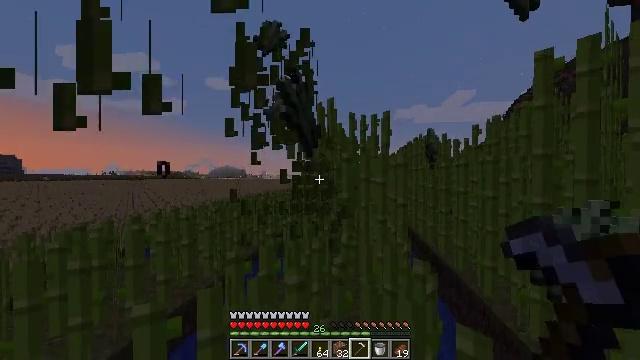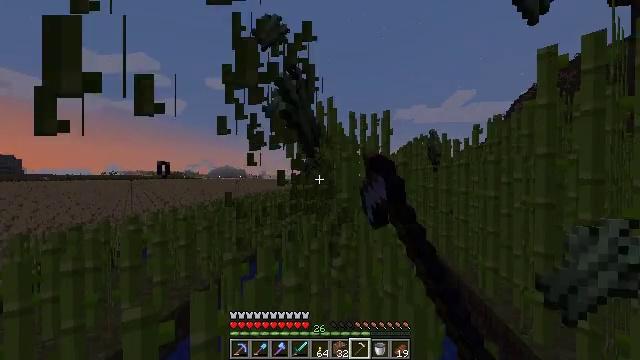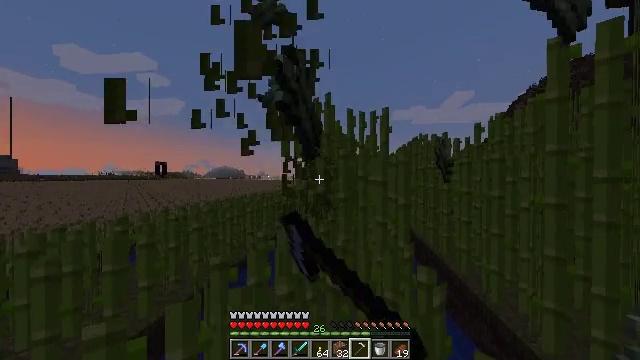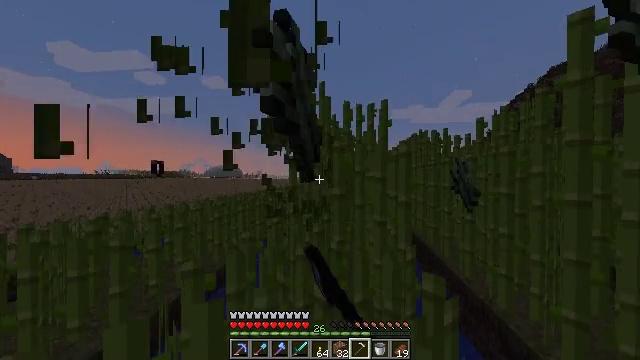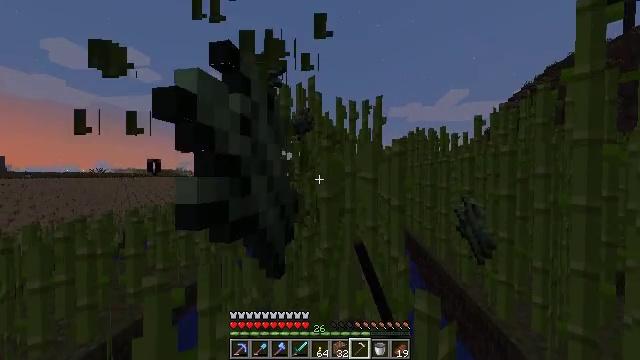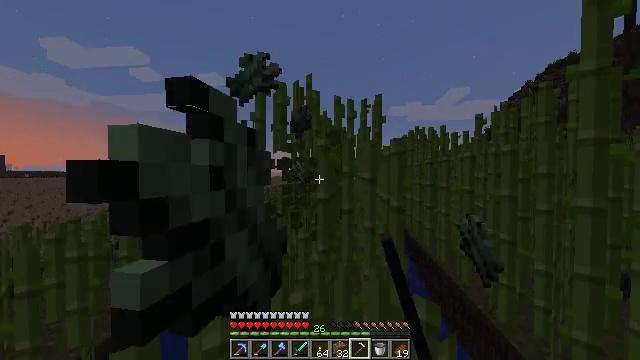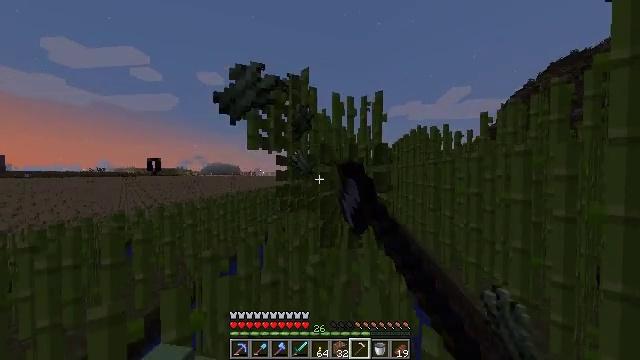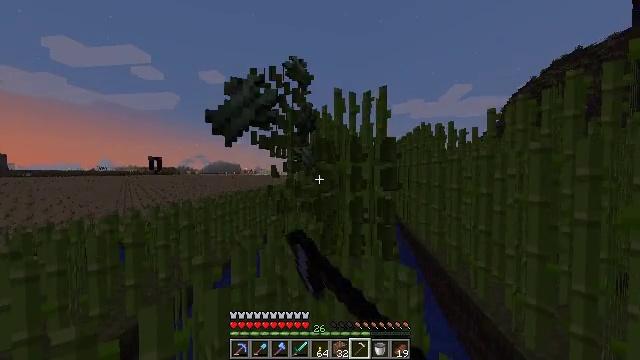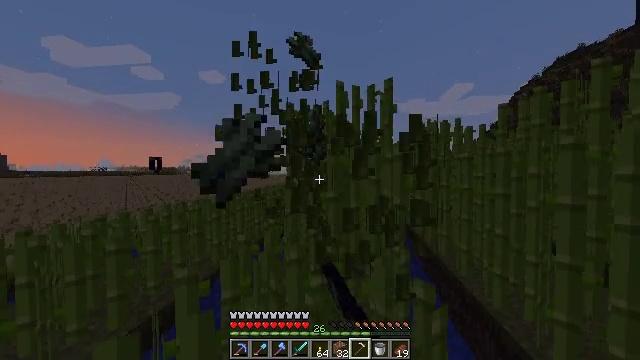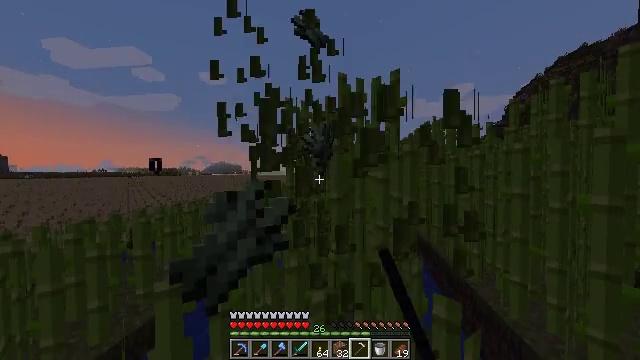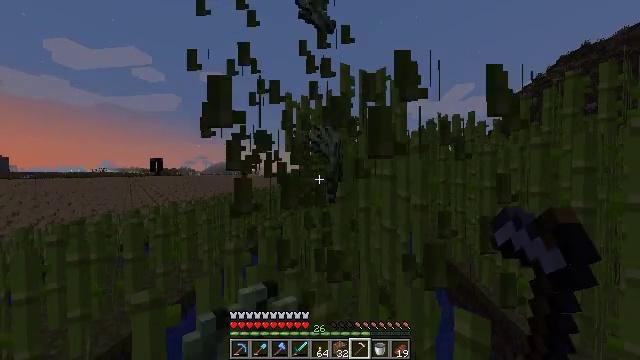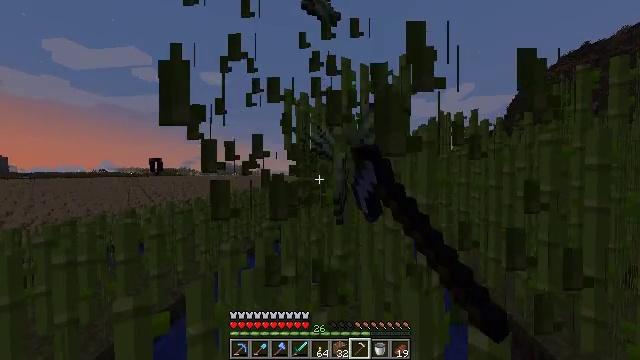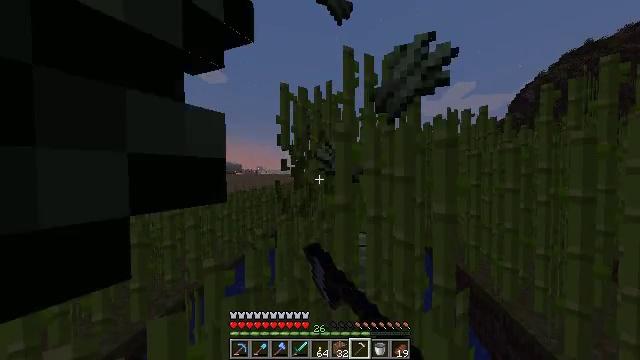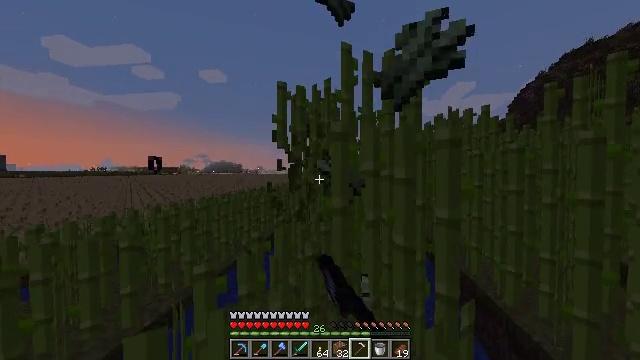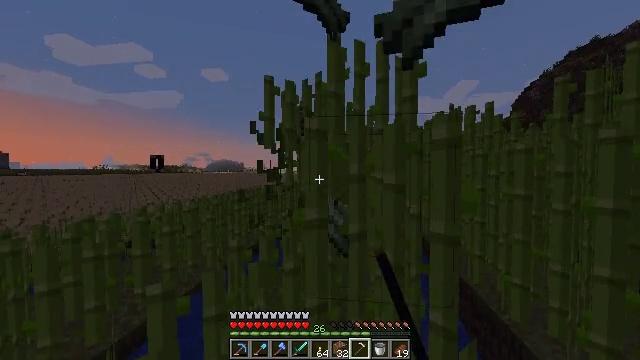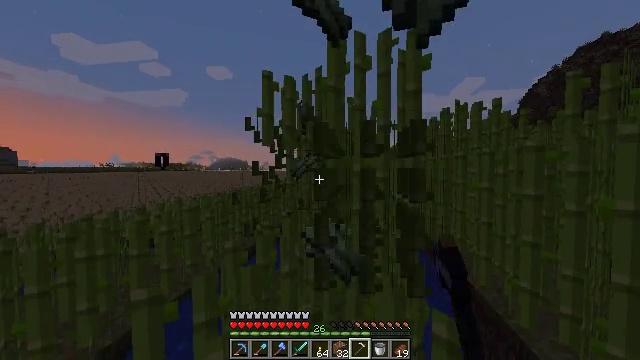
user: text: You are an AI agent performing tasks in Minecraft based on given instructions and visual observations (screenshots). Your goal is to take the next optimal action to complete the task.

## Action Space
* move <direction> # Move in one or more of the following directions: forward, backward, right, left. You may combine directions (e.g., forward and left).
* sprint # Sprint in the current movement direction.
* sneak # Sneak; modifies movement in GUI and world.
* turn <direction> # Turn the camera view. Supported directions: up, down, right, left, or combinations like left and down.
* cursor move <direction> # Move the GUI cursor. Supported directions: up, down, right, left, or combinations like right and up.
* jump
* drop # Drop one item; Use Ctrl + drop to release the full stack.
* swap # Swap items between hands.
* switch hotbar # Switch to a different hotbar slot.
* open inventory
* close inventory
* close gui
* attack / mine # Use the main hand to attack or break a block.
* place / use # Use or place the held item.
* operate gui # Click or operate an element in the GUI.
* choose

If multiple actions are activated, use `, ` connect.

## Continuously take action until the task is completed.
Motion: motion action
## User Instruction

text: Gather sugar cane for crafting.
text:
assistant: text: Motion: move forward, attack / mine
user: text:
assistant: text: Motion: move forward, attack / mine
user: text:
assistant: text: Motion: move forward and move right, attack / mine
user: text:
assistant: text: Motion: move forward and move right, attack / mine
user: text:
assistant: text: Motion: move forward, attack / mine
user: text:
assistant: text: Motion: move forward, attack / mine
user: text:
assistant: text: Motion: move forward, attack / mine
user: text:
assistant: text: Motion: move forward, attack / mine
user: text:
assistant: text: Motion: move forward, attack / mine
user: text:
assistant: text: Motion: move forward, attack / mine
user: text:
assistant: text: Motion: move forward, attack / mine
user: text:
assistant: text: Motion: move forward, attack / mine
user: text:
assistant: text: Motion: move forward and move right, attack / mine
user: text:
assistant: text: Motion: move forward and move right, attack / mine
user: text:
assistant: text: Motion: move forward, attack / mine
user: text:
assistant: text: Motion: move forward, attack / mine
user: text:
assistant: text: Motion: move forward, attack / mine
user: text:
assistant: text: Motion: move forward, attack / mine
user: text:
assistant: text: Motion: move forward, attack / mine
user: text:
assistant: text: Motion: move forward, attack / mine
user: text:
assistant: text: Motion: move forward and move right, attack / mine
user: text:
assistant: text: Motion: move forward and move right, attack / mine
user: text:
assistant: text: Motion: move forward and move right, attack / mine
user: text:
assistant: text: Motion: move forward, attack / mine
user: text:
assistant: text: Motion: move forward, attack / mine
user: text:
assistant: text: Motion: move forward, attack / mine
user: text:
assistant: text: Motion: move forward, attack / mine
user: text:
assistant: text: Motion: move forward, attack / mine
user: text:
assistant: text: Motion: move forward, attack / mine
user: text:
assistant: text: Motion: move forward, attack / mine